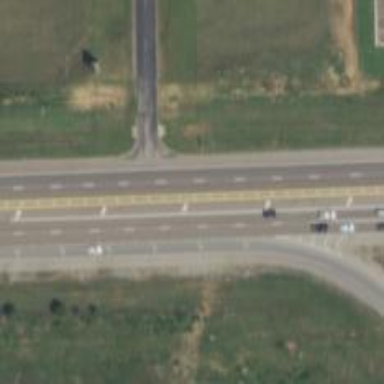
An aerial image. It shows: Asphalt trunk highway.